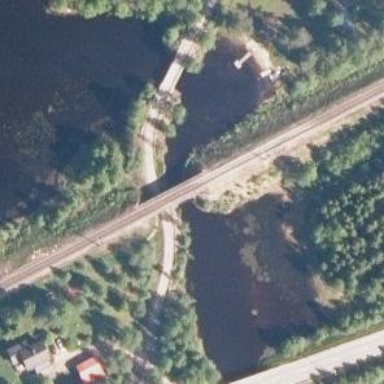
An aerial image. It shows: Bridge carrying railway with continuous electrified contact lines.